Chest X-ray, AP view. Patient: 58 years old, sex M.
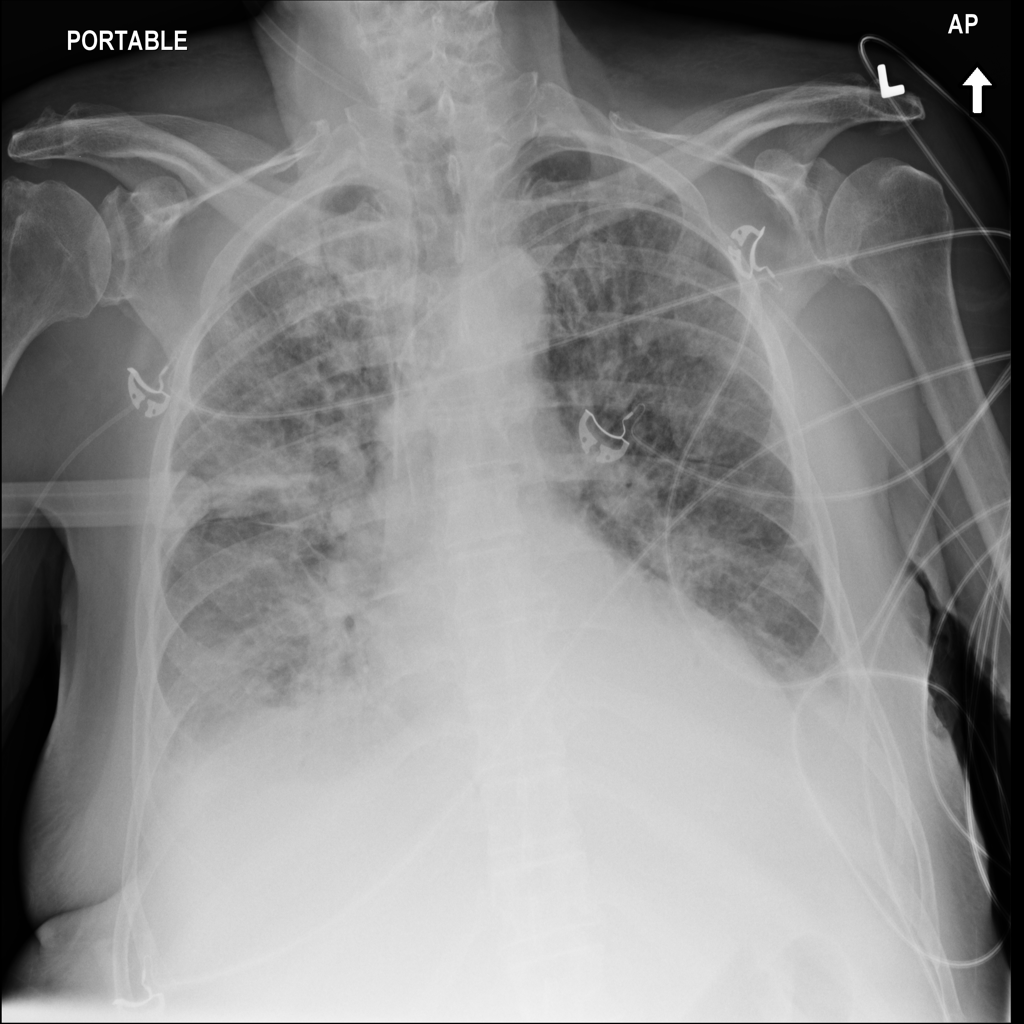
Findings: Edema, Infiltration